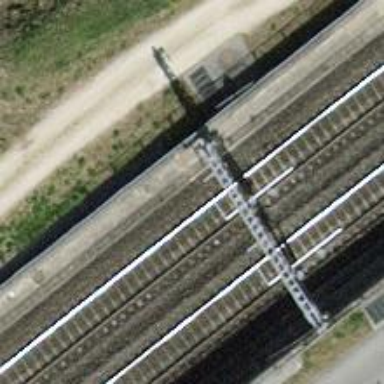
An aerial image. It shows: Railway track with contact line for electrification.